Field crop: maize
Growth stage: 2
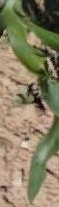
Species: maize